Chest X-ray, AP view. Patient: 40 years old, sex M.
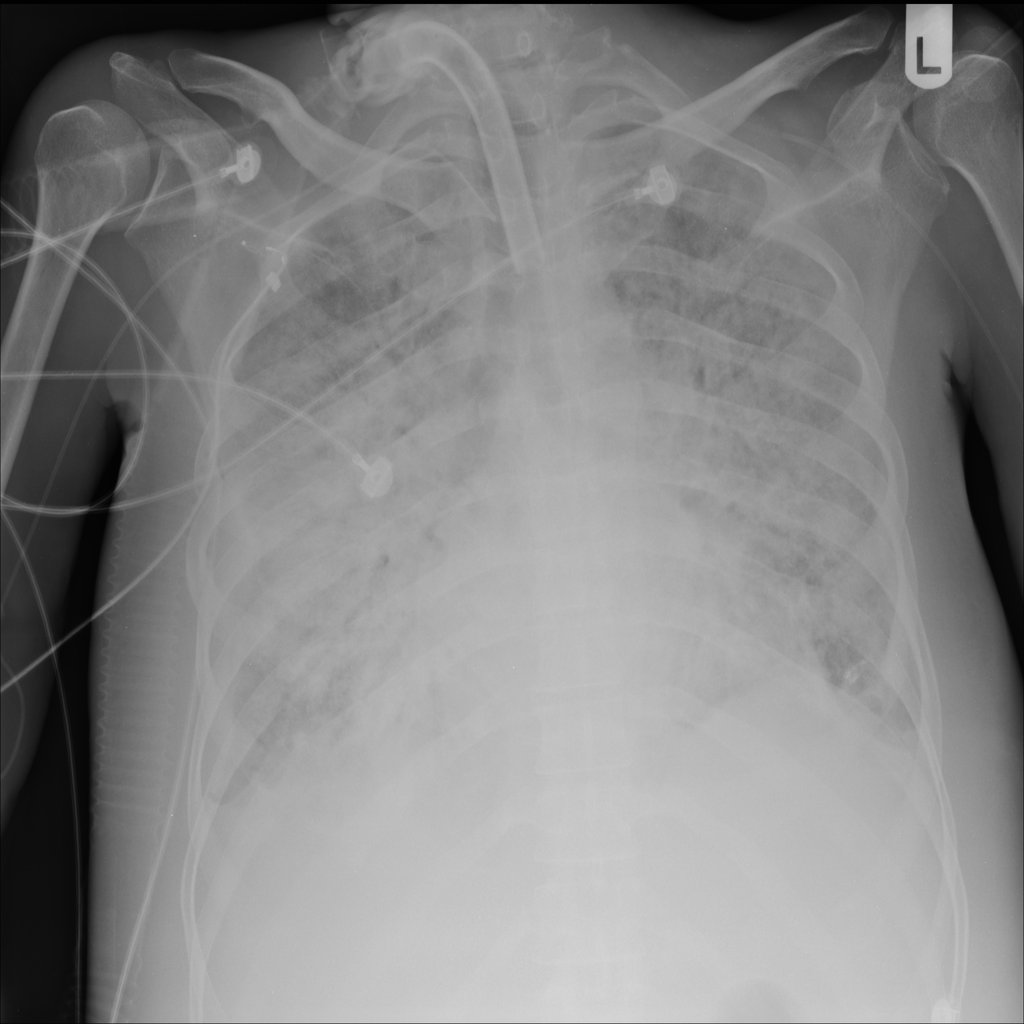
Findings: Infiltration